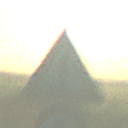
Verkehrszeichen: Gefahrenstelle
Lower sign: Geschwindigkeit5
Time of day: SunriseSunset
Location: Outdoor (Nature)
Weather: Clear
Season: NotSpecified
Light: Natural